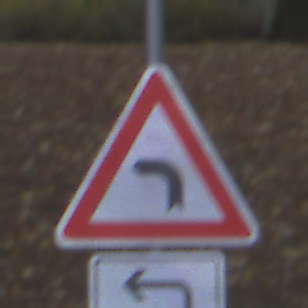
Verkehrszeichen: KurveLinks
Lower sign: RichtungsangabeDurchPfeile2
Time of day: MorningAfternoon
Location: Outdoor (Urban)
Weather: Overcast
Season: NotSpecified
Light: Natural